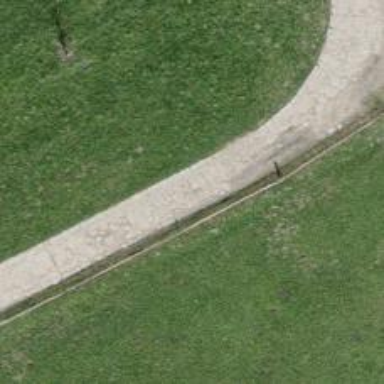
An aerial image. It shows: Track with grade2 tracktype.